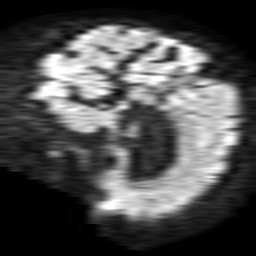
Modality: TRACE
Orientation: sagittal
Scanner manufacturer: philips
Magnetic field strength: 1.5 T
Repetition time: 3.406 s
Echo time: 0.06922 s